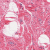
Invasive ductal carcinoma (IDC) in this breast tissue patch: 0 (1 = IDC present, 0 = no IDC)